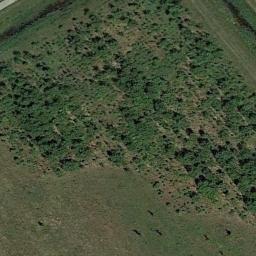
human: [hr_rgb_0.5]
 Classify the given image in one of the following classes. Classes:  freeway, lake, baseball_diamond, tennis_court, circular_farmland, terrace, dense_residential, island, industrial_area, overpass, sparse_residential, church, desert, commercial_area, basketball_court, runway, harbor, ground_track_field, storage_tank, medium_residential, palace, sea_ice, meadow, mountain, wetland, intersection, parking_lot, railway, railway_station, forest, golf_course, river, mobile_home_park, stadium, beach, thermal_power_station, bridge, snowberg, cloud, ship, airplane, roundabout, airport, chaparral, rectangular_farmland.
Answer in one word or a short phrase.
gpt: meadow